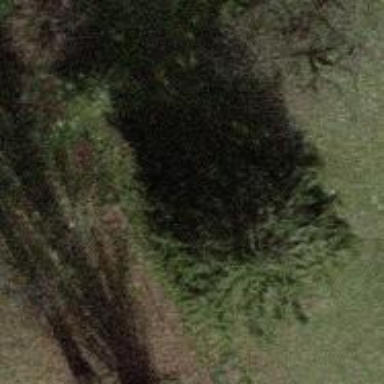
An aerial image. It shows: Evergreen needle-leaved tree.